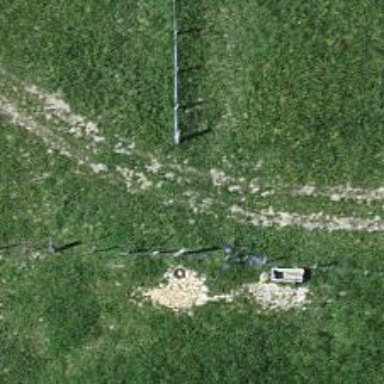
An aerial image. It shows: Track with very rough surface.